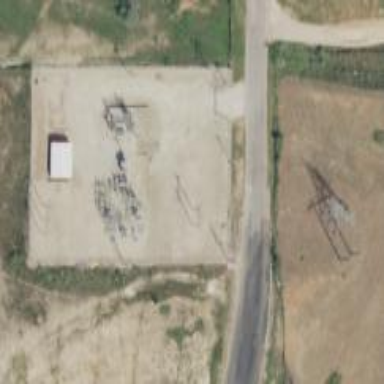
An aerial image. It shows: There is distribution substation enclosed by fence.